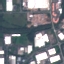
Land use / land cover: Industrial